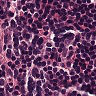
Metastatic tissue present: no